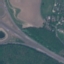
Land use / land cover: Highway